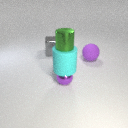
large purple rubber sphere in front of large gray metal cube